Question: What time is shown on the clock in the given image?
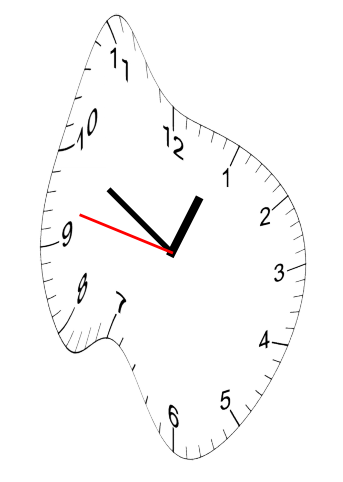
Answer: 12:49:47